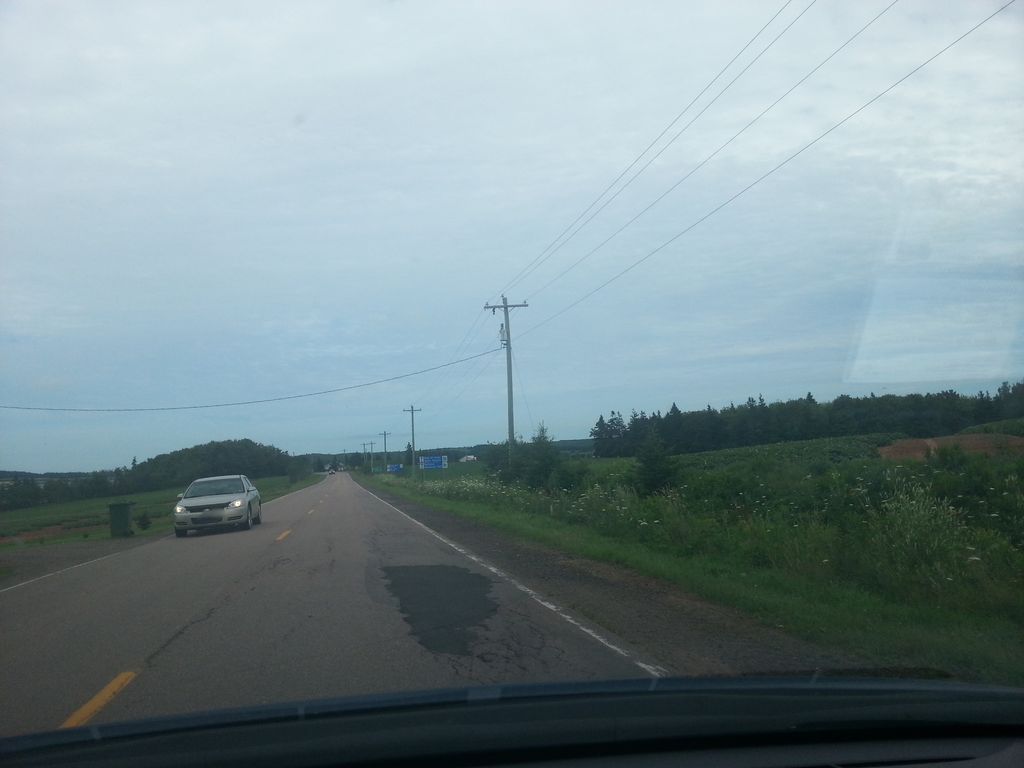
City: charlottetown